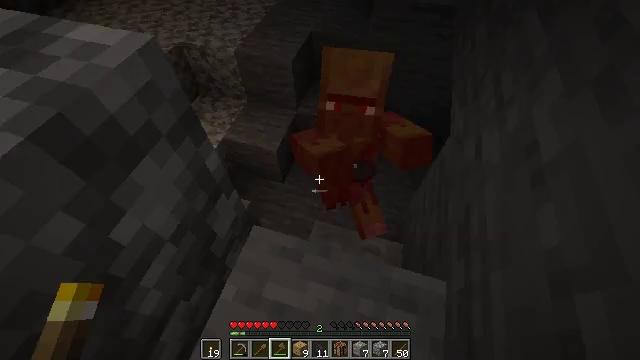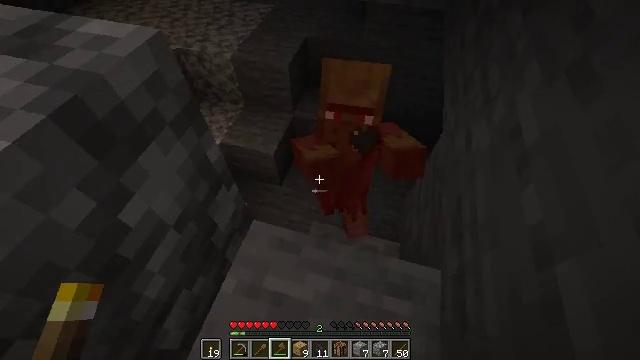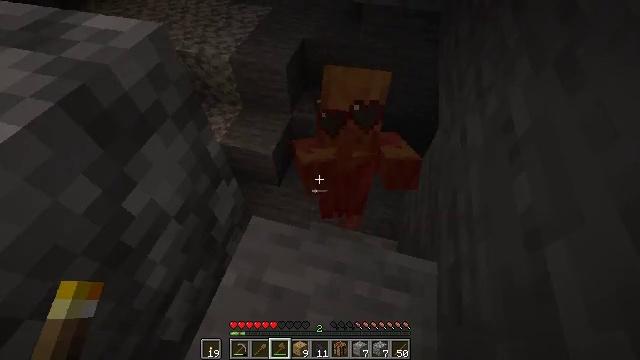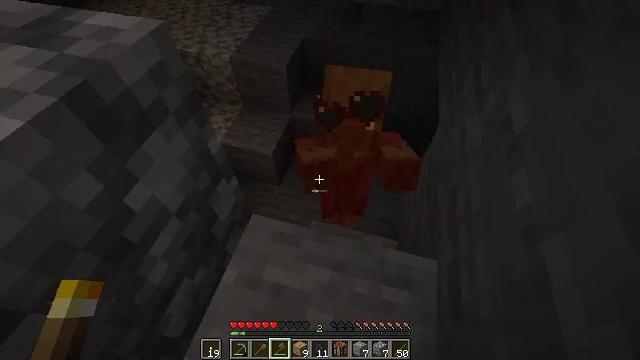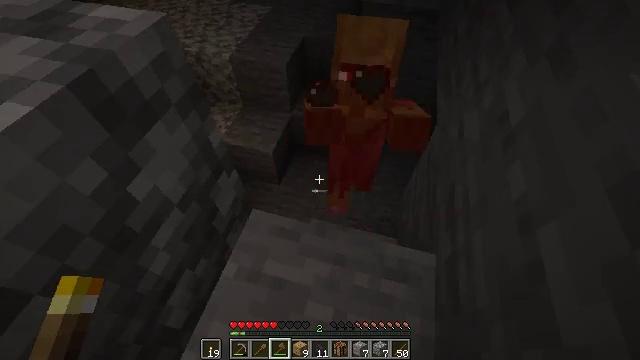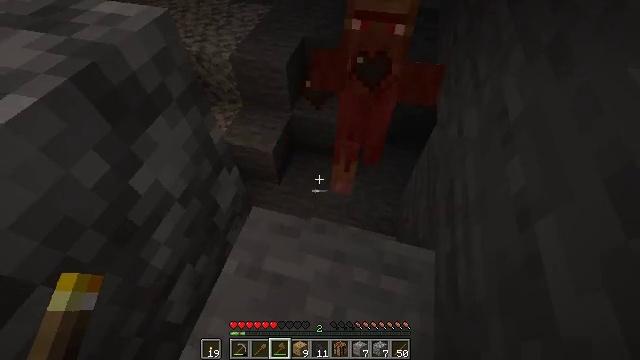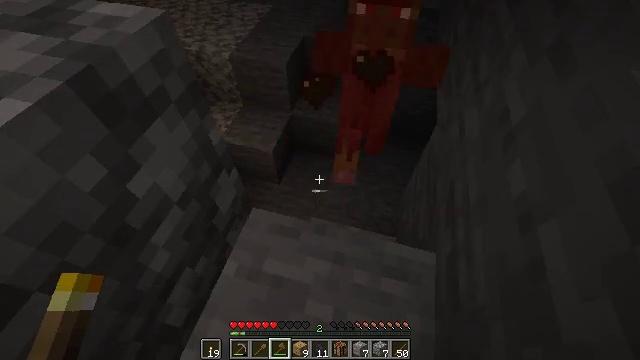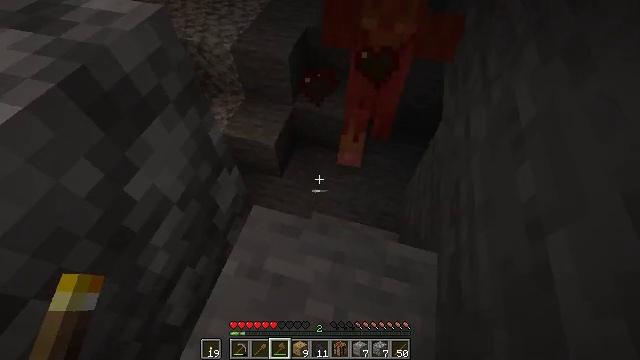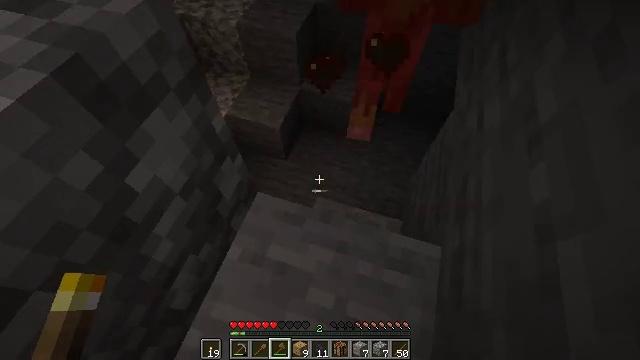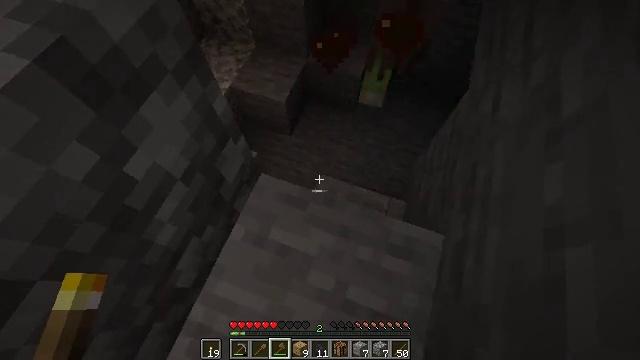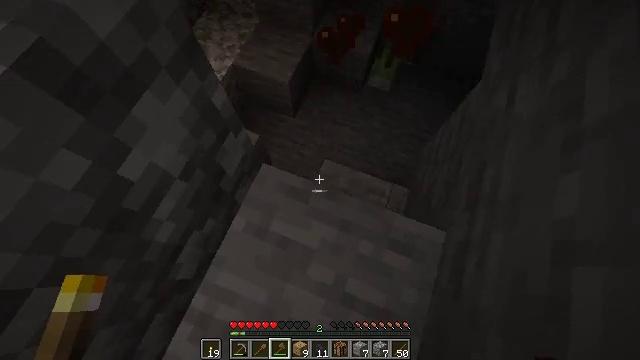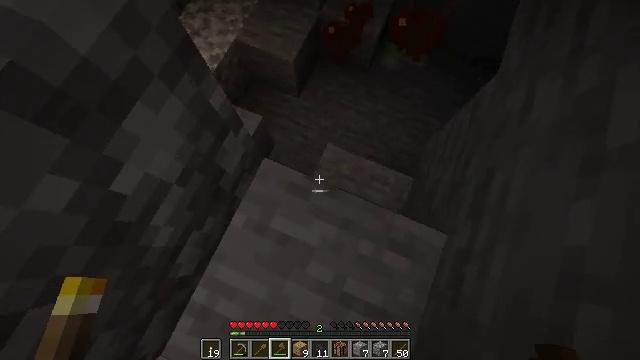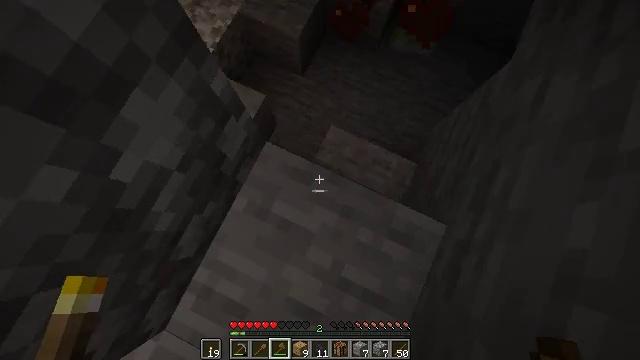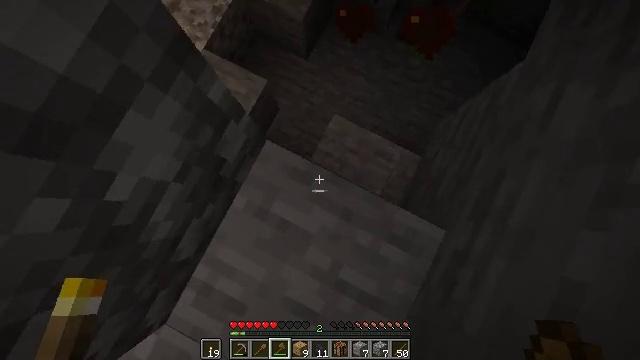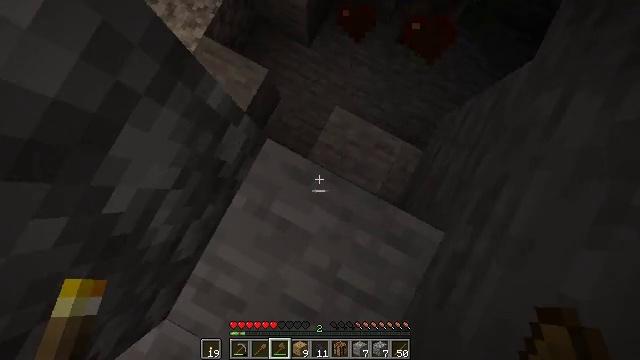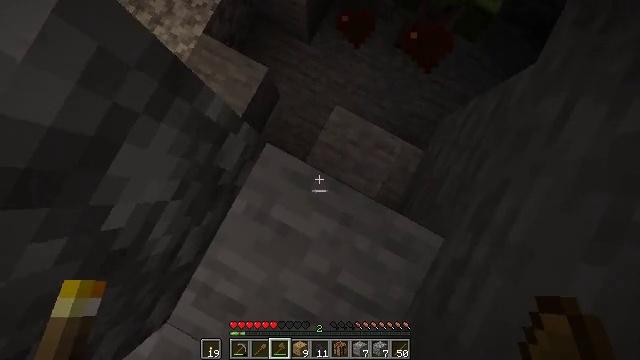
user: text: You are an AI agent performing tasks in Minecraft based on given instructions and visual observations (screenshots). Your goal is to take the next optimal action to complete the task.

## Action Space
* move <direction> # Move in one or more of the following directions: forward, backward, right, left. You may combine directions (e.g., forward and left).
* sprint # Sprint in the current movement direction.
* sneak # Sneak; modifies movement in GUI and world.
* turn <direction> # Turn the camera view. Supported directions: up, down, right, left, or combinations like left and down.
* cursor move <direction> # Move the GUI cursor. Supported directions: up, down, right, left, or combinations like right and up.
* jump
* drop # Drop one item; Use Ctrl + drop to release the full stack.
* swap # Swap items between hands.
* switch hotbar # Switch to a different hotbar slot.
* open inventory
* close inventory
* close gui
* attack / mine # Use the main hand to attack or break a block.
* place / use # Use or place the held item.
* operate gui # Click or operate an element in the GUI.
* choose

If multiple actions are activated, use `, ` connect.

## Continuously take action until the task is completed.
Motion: motion action
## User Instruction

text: Kill undead mobs.
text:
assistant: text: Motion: move back, sneak, turn right and up
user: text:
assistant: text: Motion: sneak
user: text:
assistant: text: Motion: sneak
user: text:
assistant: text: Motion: sneak
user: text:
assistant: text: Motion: sneak
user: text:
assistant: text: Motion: move forward, sneak
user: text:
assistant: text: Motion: move forward, sneak, turn down
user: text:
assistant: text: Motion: move forward, sneak, turn left and down
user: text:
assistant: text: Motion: move forward, sneak, turn left and down
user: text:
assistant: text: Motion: move forward, sneak, turn left and down
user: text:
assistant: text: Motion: move forward, sneak, turn left and down
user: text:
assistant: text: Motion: move forward, sneak, turn left and down
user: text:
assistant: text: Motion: move forward, sneak, turn left and down
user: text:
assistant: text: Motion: move forward, sneak, turn left and down
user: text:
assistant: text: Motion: move forward, sneak
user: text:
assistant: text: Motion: move forward, sneak, turn down
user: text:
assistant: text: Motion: move forward and move right, sneak, turn right and down
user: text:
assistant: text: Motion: move forward and move right, sneak
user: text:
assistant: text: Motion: move forward and move right, sneak
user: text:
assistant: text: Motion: move right, sneak
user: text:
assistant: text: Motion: sneak, turn right
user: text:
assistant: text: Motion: sneak, turn right and up
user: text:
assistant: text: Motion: sneak, turn right and up
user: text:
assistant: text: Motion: sneak, turn right and up
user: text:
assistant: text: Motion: sneak, turn right and up
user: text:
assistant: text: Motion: sneak, turn right and up
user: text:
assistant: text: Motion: sneak, turn right and up
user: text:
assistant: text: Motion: sneak, turn right and up
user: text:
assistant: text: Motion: sneak
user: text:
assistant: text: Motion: sneak, attack / mine